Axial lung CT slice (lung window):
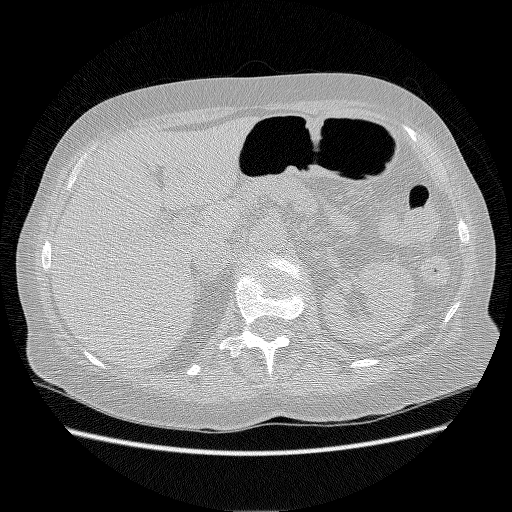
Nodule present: no